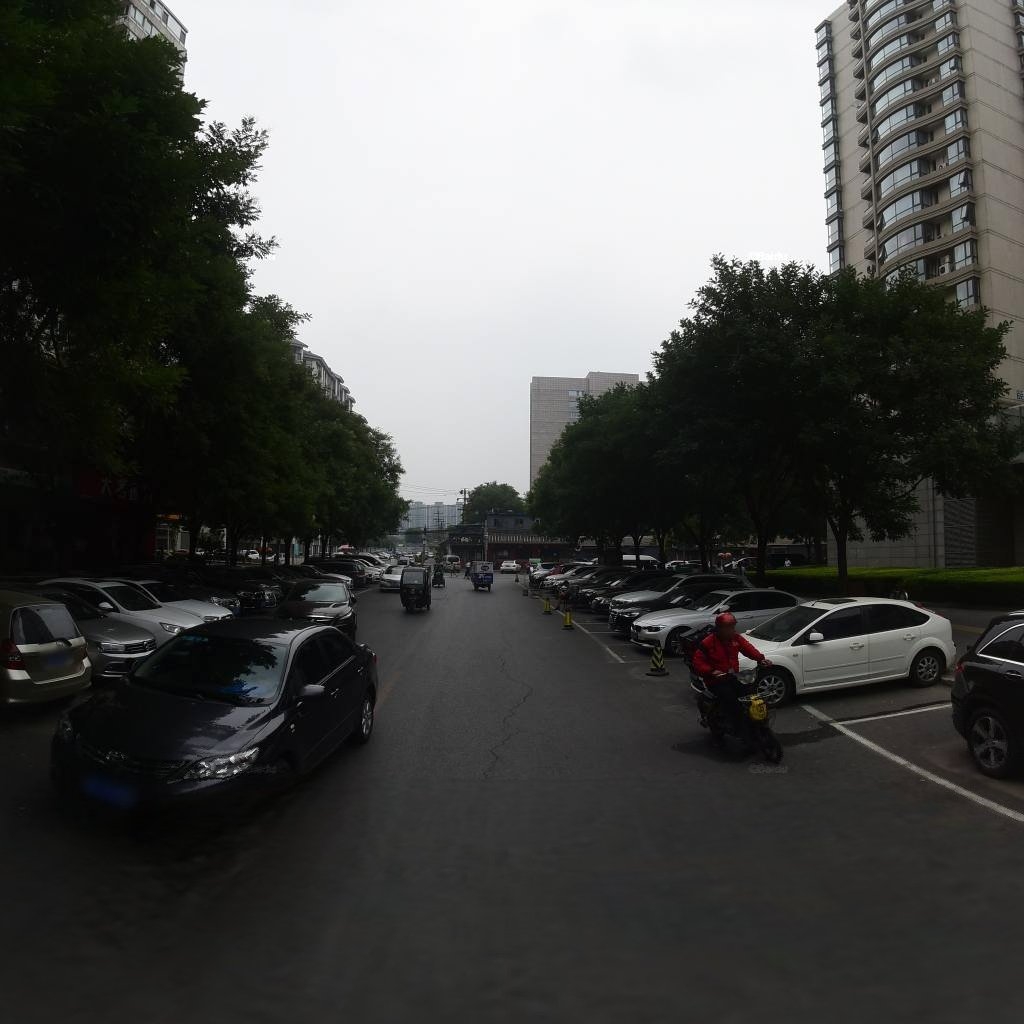
Region: Xicheng
Road damage annotations: longitudinal crack